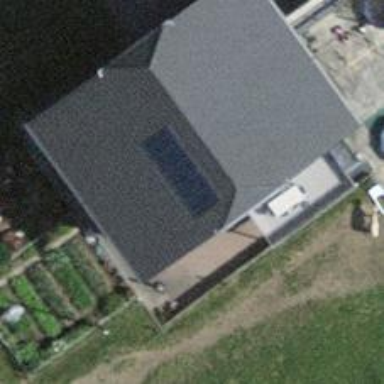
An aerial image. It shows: Solar power generator utilizing photovoltaic technology with solar photovoltaic panels.